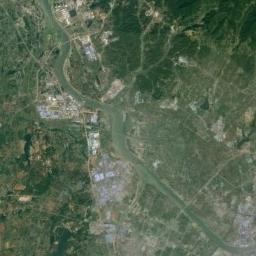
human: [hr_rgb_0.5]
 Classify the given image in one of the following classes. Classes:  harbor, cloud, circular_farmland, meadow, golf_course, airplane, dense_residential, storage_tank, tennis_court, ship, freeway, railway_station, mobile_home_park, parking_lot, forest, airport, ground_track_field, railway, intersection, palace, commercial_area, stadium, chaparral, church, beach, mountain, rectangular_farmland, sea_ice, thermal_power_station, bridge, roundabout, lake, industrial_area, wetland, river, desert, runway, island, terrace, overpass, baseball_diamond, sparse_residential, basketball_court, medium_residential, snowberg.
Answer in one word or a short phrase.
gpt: river